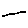
Label: line